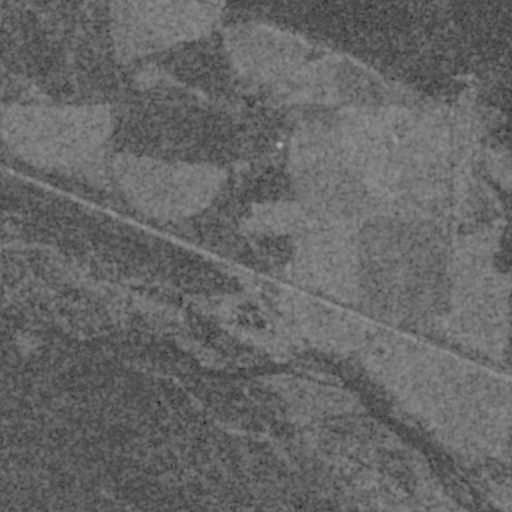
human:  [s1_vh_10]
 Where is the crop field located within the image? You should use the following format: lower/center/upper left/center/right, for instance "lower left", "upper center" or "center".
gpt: The crop field is located in the lower left of the image.
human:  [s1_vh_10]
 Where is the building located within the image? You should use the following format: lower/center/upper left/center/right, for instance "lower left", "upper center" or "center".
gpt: The building is located in the lower left of the image.
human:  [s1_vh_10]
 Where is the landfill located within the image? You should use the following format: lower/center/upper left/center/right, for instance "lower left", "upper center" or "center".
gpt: There is no landfill in the image.

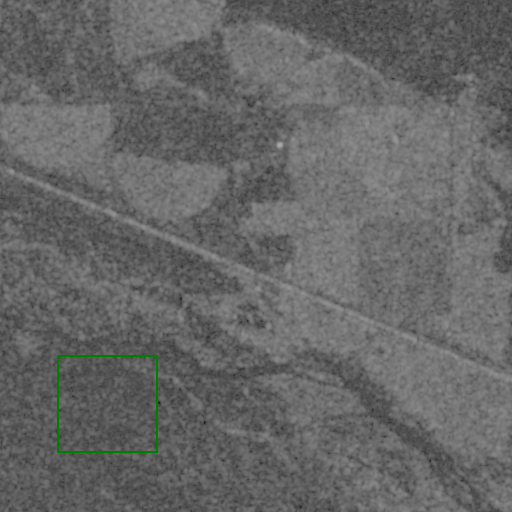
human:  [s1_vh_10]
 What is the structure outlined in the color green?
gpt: The structure outlined in green is a crop field.
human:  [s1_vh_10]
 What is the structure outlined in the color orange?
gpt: There is no orange outline.